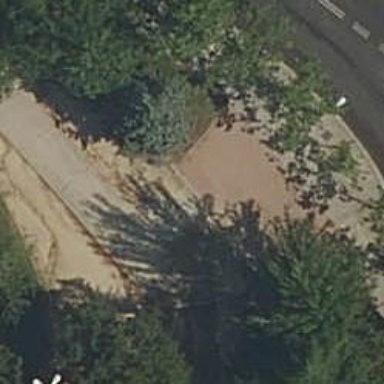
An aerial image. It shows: Kerb barrier.